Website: home-depot
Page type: customer-info-address
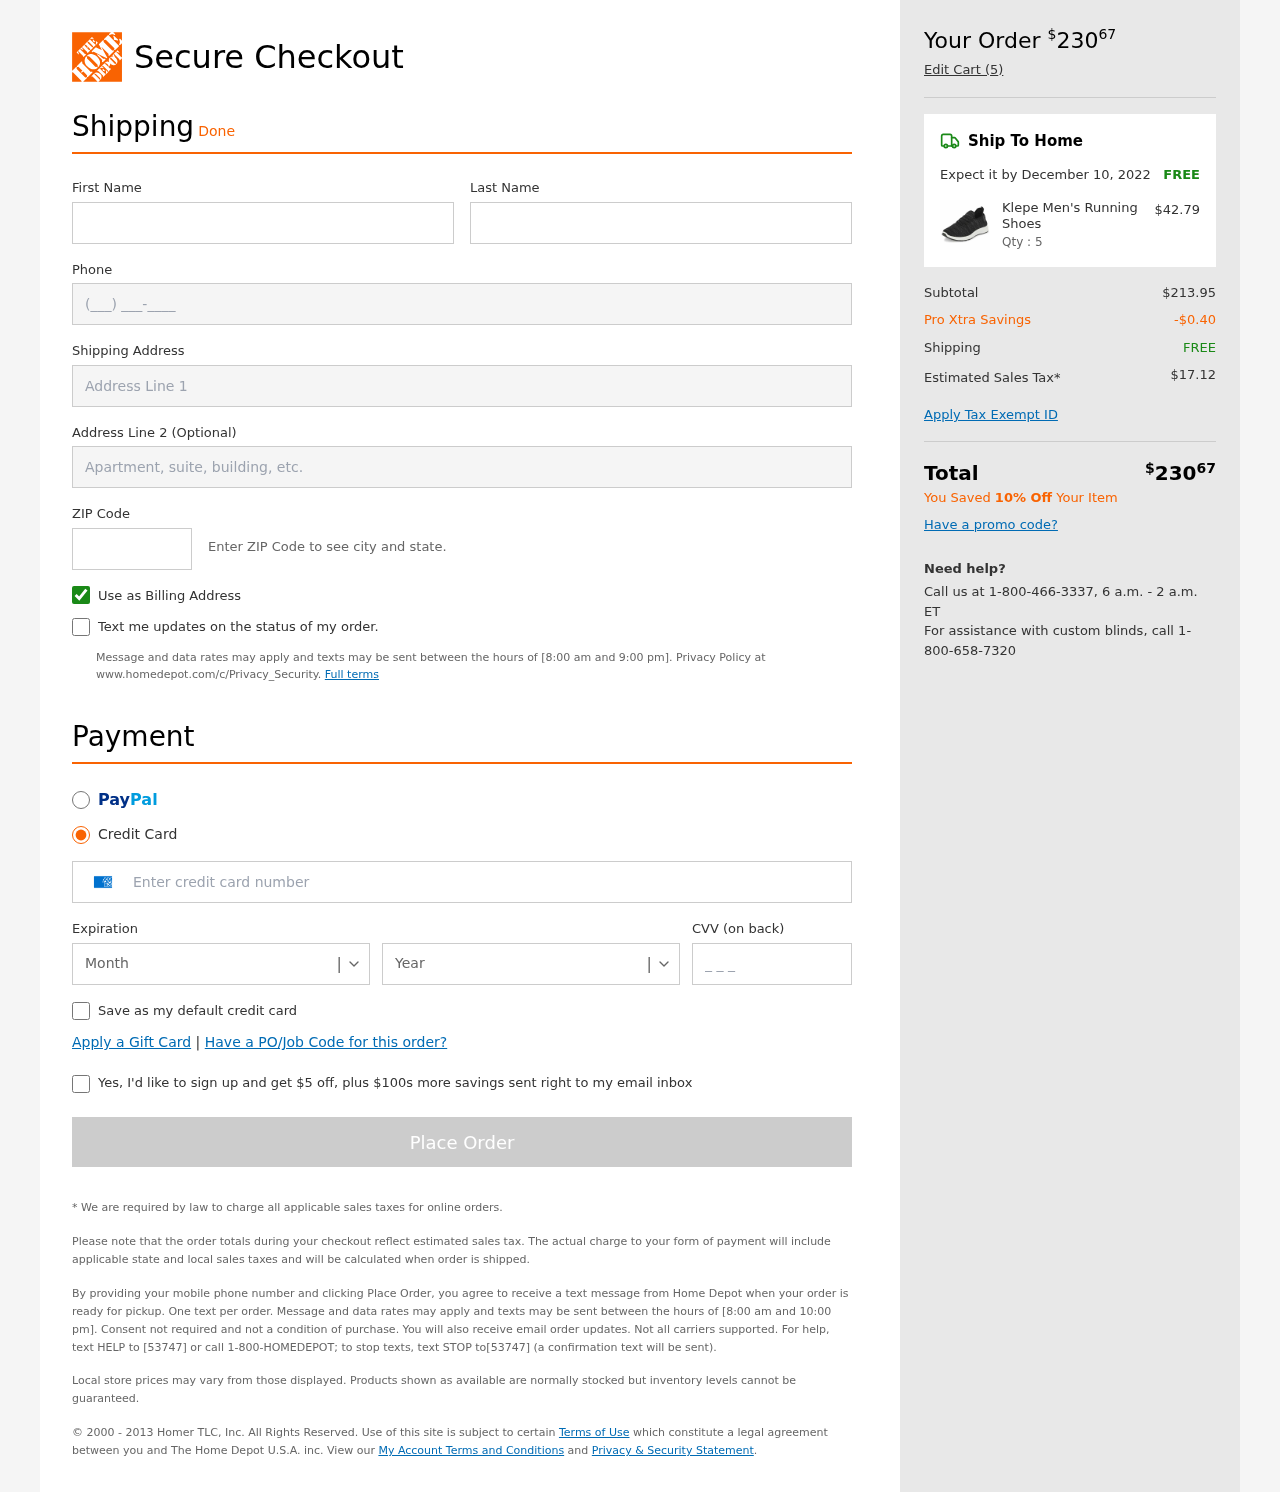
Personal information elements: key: PII_CARD_CVV
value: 9639
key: PII_CARD_EXPIRY_MONTH
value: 09
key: PII_CARD_EXPIRY_YEAR
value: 28
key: PII_CARD_NUMBER
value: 3743 3520 4011 009
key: PII_FIRSTNAME
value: Misty
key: PII_LASTNAME
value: French
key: PII_PHONE
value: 4763033354
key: PII_POSTCODE
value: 14528
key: PII_STREET
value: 06199 Sanchez Neck Apt. 207
Product elements: key: PRODUCT1_NAME
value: Klepe Men's Running Shoes
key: PRODUCT1_PRICE
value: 42.79
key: PRODUCT1_QUANTITY
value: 5
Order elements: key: ORDER_TOTAL
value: $23067
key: ORDER_NUM_ITEMS
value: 5
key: ORDER_DELIVERY_DATE
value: December 10, 2022
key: ORDER_SHIPPING_COST
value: FREE
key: ORDER_SUBTOTAL
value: $213.95
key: ORDER_DISCOUNT
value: -$0.40
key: ORDER_SHIPPING_COST2
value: FREE
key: ORDER_TAX
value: $17.12
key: ORDER_TOTAL2
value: $23067
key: ORDER_SAVINGS_MESSAGE
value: You Saved 10% Off Your Item